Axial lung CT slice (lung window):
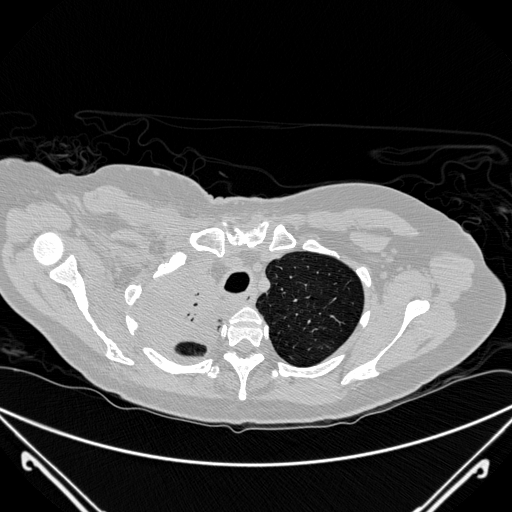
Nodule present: no